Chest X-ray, PA view. Patient: 45 years old, sex M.
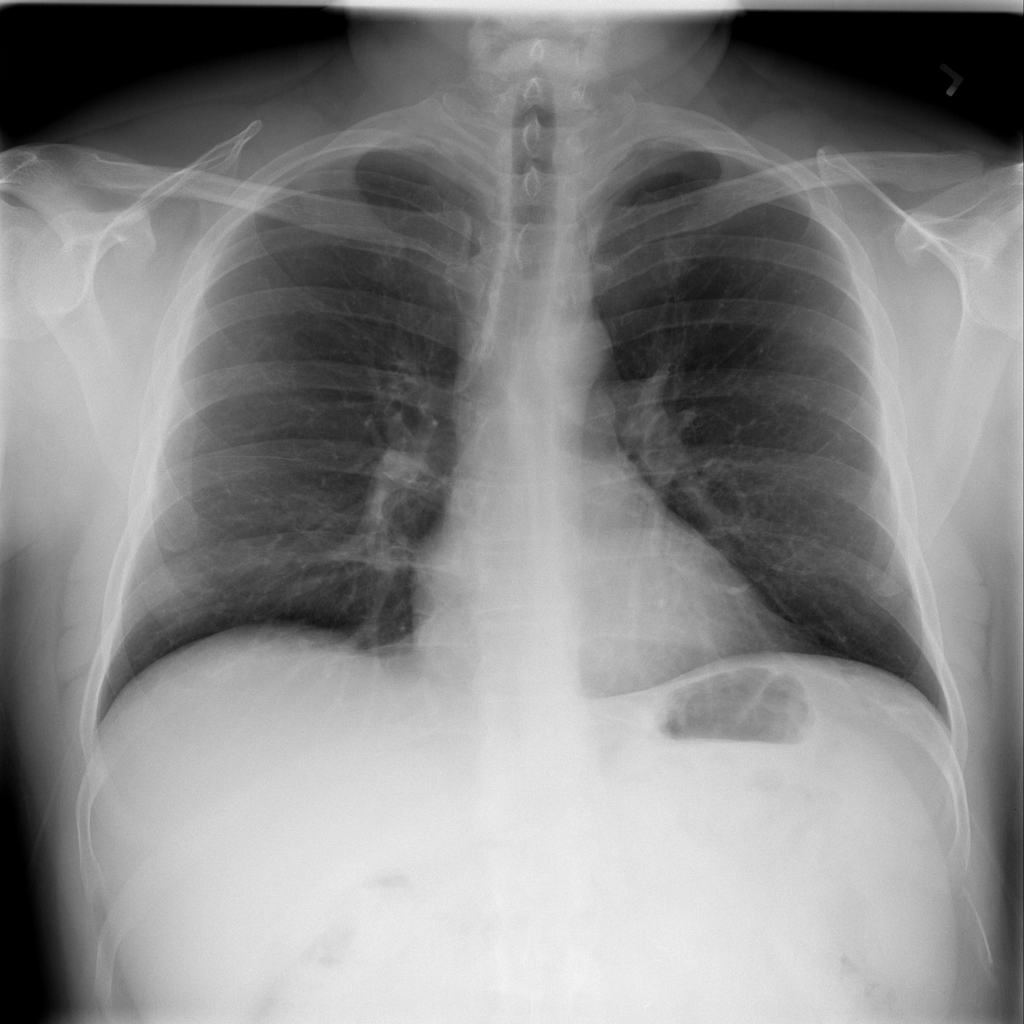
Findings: No Finding